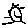
Label: sun